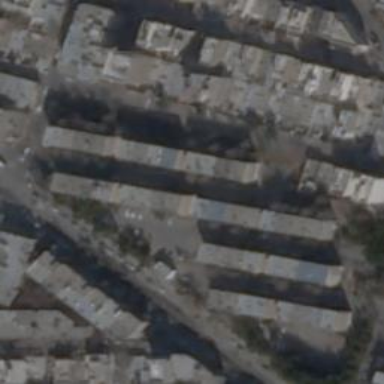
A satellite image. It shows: Residential area with apartments.